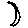
Label: moon